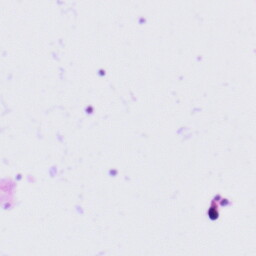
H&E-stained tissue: Tonsil